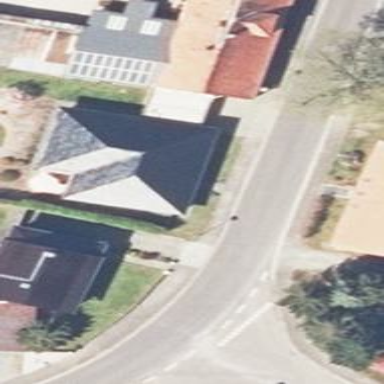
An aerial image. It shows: Residential building.